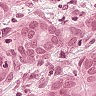
Metastatic tissue present: yes